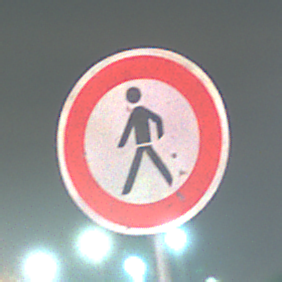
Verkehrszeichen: VerbotFussgaenger
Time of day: Night
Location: Outdoor (Urban)
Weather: PartlyCloudy
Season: NotSpecified
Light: Artificial